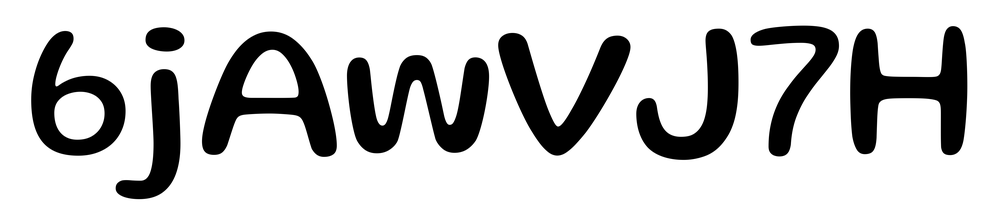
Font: Gluten_Regular